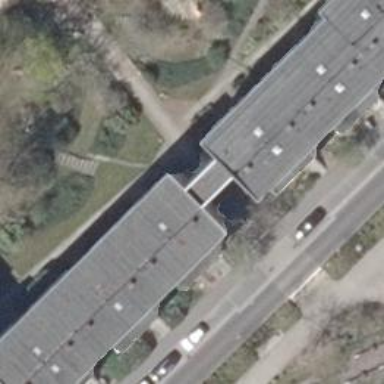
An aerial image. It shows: Footway that passes through building tunnel.